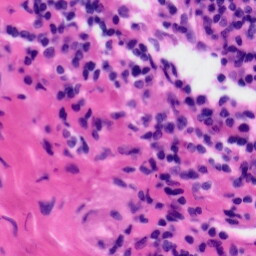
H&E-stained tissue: Tonsil